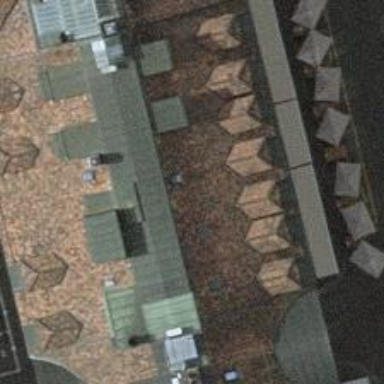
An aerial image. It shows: Restaurant.